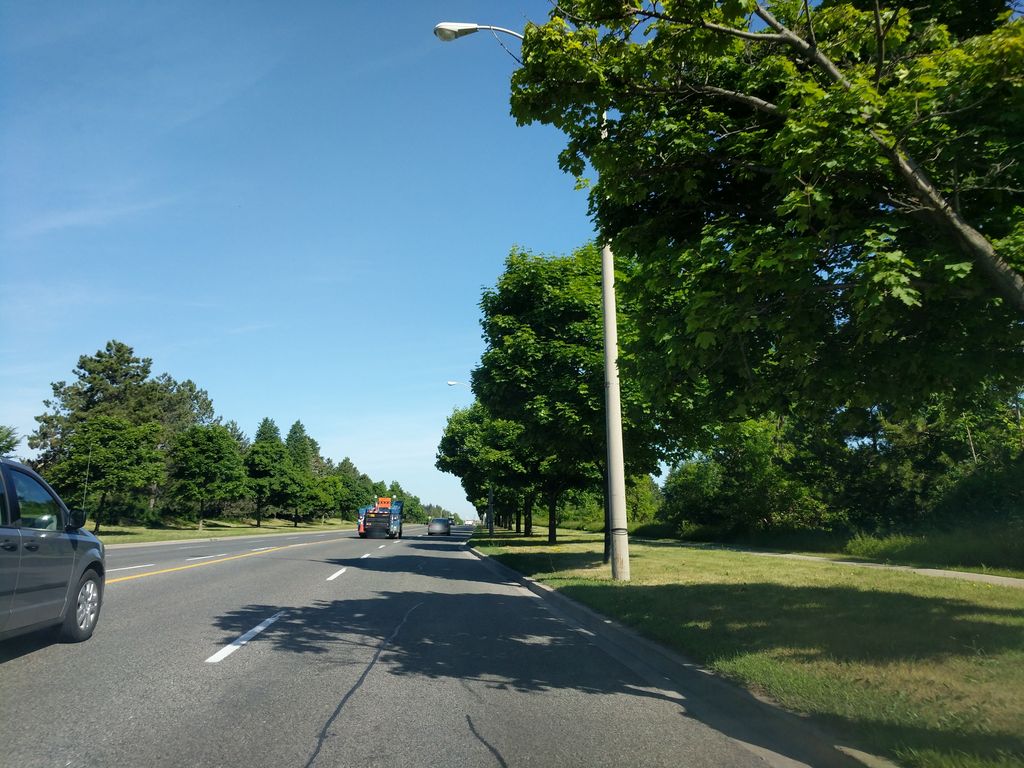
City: toronto